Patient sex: F
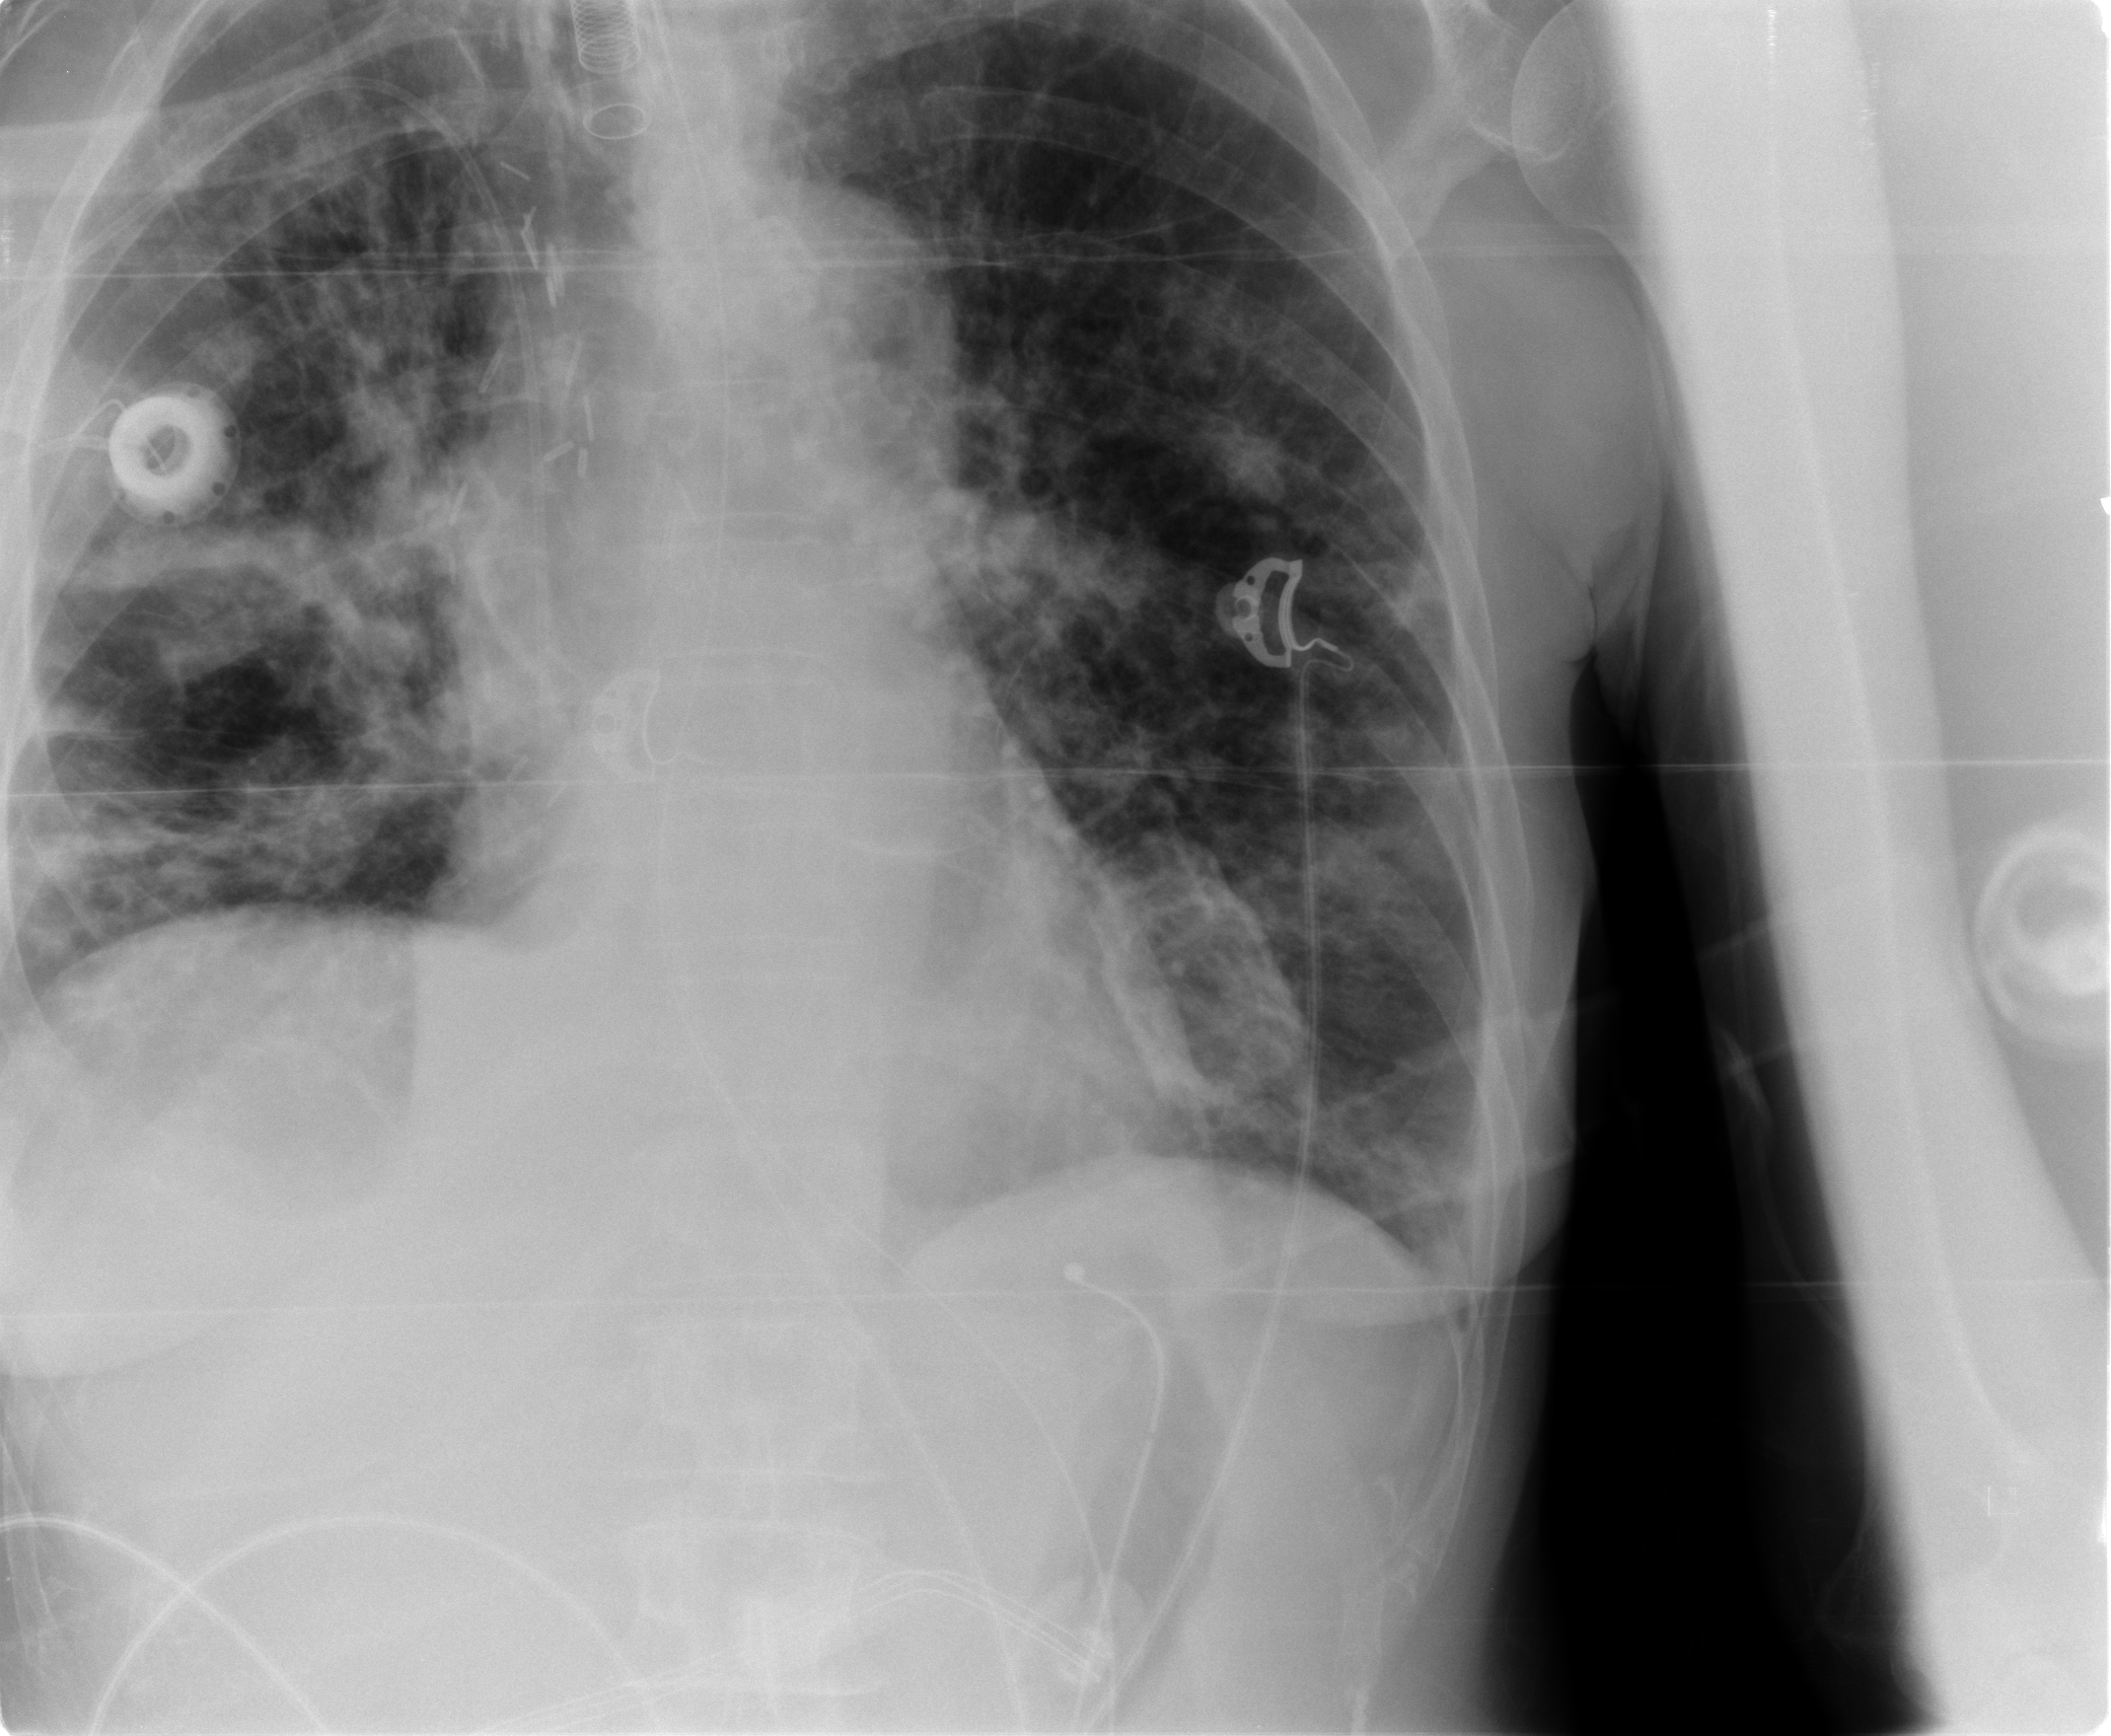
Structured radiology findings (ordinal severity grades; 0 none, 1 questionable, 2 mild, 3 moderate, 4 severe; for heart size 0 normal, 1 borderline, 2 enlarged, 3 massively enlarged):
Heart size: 0
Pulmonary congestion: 2
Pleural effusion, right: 1
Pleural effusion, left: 1
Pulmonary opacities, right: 3
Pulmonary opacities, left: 2
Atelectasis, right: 2
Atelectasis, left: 2